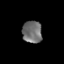
Tissue: prostate
Cell type: Fibroblasts
Senescence score: 0.7459
Nuclear area (px): 431
Mean DAPI intensity: 110.531